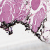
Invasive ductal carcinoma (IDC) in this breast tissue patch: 0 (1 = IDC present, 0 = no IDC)